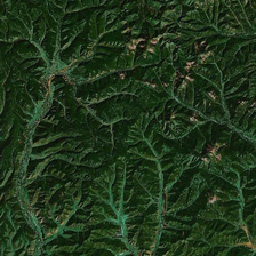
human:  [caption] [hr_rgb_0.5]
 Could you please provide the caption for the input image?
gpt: lush and lush forest covers this spectacular mountain range.

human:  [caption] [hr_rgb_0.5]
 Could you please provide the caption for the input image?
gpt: Lush forests cover this spectacular mountain range.

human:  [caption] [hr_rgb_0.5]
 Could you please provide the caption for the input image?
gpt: Dense forests cover the beautiful mountain.

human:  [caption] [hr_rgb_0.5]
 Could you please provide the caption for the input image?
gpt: The pale forest covers this magnificent mountain range.

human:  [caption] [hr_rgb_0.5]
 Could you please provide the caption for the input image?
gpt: The lush and prosperous forest covers this spectacular range.